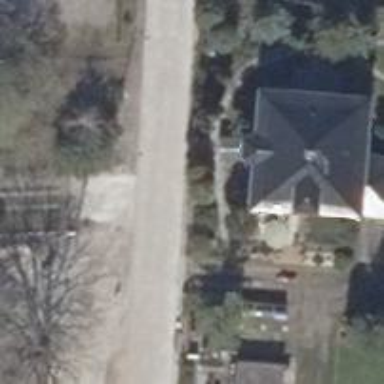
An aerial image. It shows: Residential road.